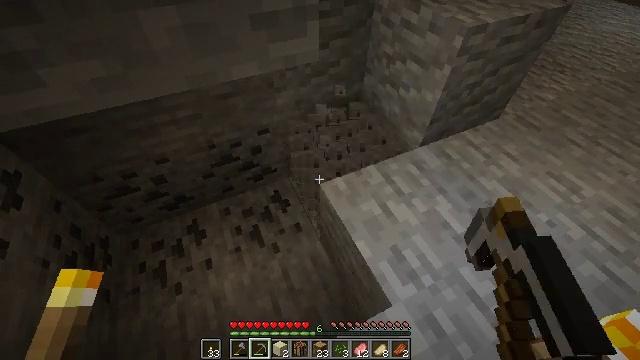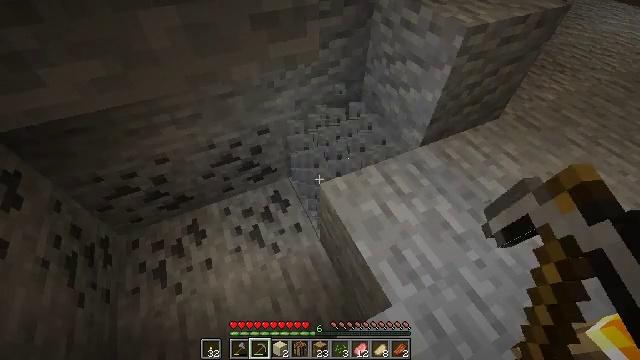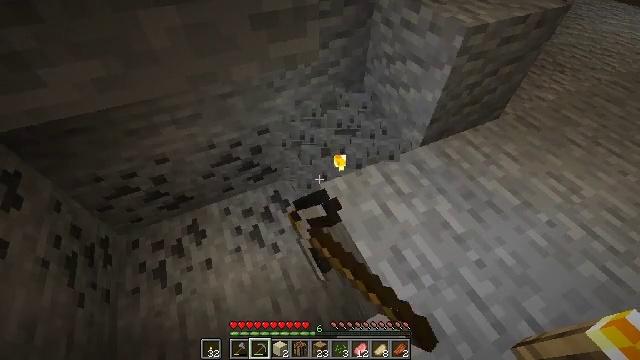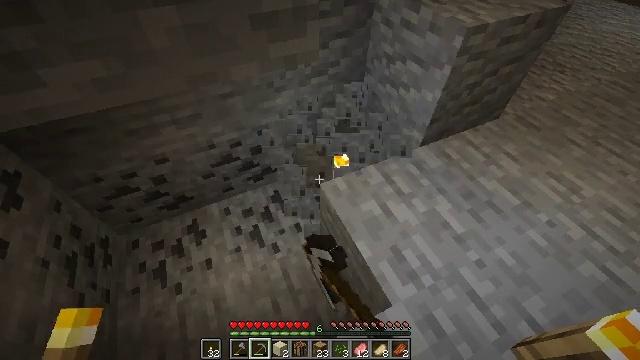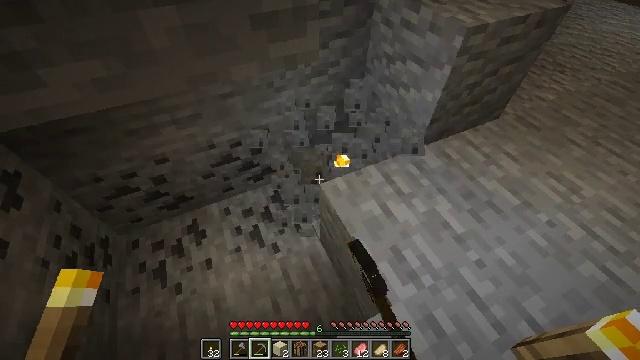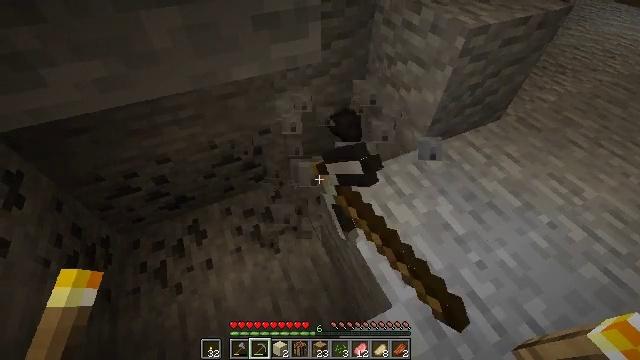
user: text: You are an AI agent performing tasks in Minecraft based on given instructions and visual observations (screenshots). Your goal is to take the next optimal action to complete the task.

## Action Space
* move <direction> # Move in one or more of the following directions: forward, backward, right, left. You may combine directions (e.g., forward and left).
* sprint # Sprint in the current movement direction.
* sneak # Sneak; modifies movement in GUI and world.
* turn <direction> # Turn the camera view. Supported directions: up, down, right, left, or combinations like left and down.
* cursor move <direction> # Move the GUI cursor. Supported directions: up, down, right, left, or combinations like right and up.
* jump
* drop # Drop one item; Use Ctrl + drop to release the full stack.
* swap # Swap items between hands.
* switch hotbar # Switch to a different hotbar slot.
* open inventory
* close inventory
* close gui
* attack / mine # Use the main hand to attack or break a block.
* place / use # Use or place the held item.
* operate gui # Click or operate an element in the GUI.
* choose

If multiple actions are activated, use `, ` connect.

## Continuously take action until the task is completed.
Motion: motion action
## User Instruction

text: Collect coal by mining the ore.
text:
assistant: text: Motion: attack / mine and use / place
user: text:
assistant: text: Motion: attack / mine
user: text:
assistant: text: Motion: attack / mine
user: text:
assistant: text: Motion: attack / mine
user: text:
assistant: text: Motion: attack / mine
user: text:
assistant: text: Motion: attack / mine